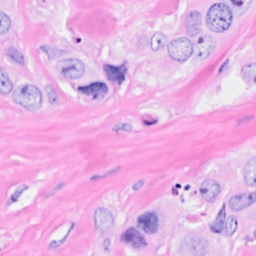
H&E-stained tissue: Breast